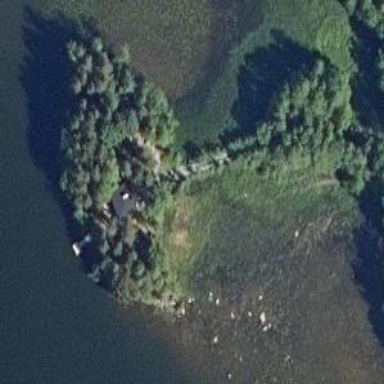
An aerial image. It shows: Islet.